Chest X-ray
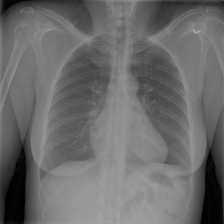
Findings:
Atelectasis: negative
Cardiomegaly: negative
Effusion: negative
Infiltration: negative
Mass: negative
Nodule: negative
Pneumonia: negative
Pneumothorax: negative
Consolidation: negative
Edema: negative
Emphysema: negative
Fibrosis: negative
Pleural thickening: negative
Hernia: negative